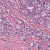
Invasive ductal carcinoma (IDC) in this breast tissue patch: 1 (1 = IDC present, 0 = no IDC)